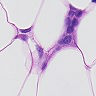
Metastatic tissue present: yes